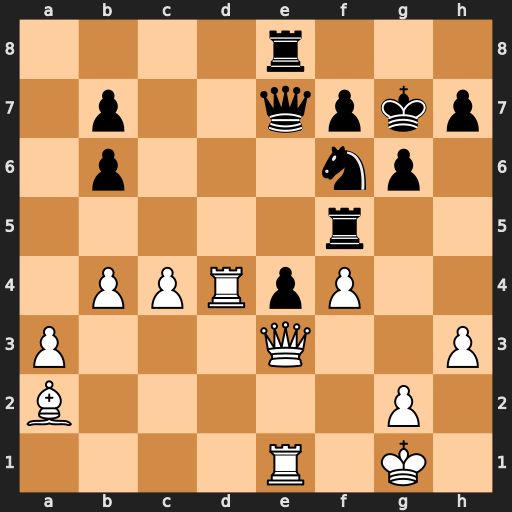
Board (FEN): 4r3/1p2qpkp/1p3np1/5r2/1PPRpP2/P3Q2P/B5P1/4R1K1
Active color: w
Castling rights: -
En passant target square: -
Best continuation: g4 Nxg4 hxg4